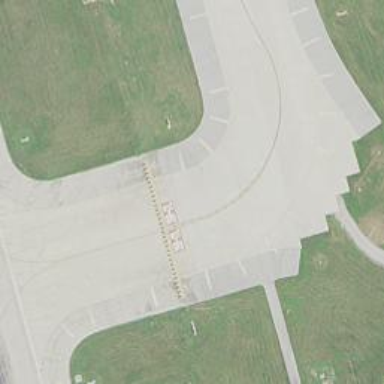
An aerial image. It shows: View of taxiway at the airport.